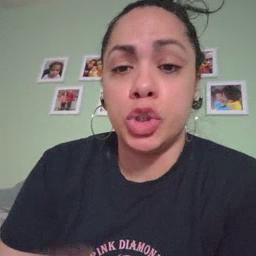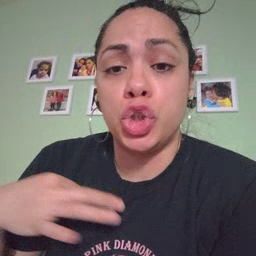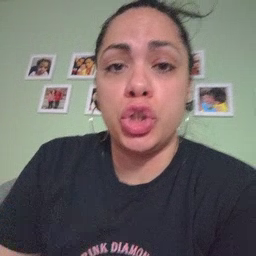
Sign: shirt